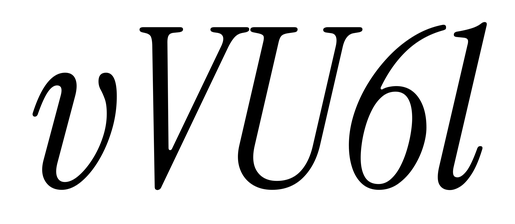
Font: InstrumentSerif-Italic